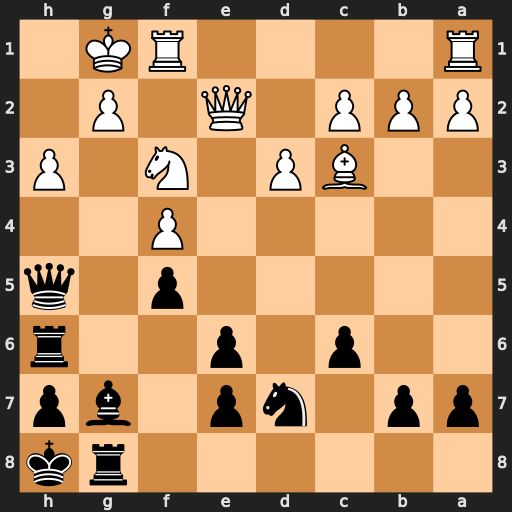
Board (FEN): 6rk/pp1np1bp/2p1p2r/5p1q/5P2/2BP1N1P/PPP1Q1P1/R4RK1
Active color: b
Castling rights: -
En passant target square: -
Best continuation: Bxc3 bxc3 Qxh3 Ng5 Qh2+